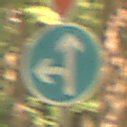
Verkehrszeichen: VorgeschriebeneFahrtrichtungGeradeausOderLinks
Zusatzzeichen oben: VorfahrtGewaehren
Umgebung: Outdoor, Nature
Tageszeit: Midday
Wetter: PartlyCloudy
Licht: Natural
Jahreszeit: NotSpecified
Kontrast: LowContrast